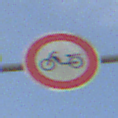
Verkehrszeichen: VerbotMofas
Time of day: MorningAfternoon
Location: Outdoor (Nature)
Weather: PartlyCloudy
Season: NotSpecified
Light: Natural